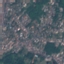
Land use / land cover: Residential